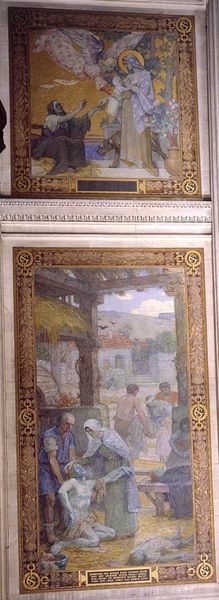
Titel: Pro Patria, Idée d'Humanité
Künstler: Ferdinand Humbert
Standort: Paris
Institution: Panthéon
Schlagwörter: blau, gemälde, gott, himmel, weiß, komposition, landschaft, menschen, ocker, braun, hintergrund, holz, paris, szene, tür, haus, hund, hochformat, muster, ornament, teppich, wand, arm, band, bibel, geschichte, rahmen, tot, bild, bildnis, kirche, gold, engel, relief, bilder, bilderrahmen, zwei, rand, figuren, inschrift, france, jaune, symbolisme, vert, floral, verzierung, wandgemälde, balken, pfosten, lamm, tote, altar, fries, heiligenschein, nimbus, christus, jesus, kreuzigung, sterben, elend, rechteckig, stall, bettler, heilige, fresko, femme, heilig, ornamentik, maria, heilung, christ, mort, szenen, ciel, paysage, peinture, sakral, goldgrund, puvis de chavannes, rettung, christi, krippe, historisch, quadratisch, heiligenbild, hungrig, waschung, kriche, vierge, architecture, pantheon, schrifttafel, eglise, photographie, wunder, ange, anges, passion, foin, terre, mur, tableau, miracle, sacre, ornement, simultandarstellung, christud, doré, dieu, lähmung, helige, cartouche, fresque, bildfeld, pflegen, saint, malade, evangile, epreuve, famille, feùùe, fresco, henri martin, aide, cadre, chretien, diptyque, durstig, etable, guerison, heiligenbildnis, heiligenschaien, histoire de paris, illisible, jesu, neutestament, nouveau testament, néo fourre-tout, peinture murale, pietà?, prophete, puvis, sacrale, sainte genevieve, schlecht fotografiert, stal, sentiment